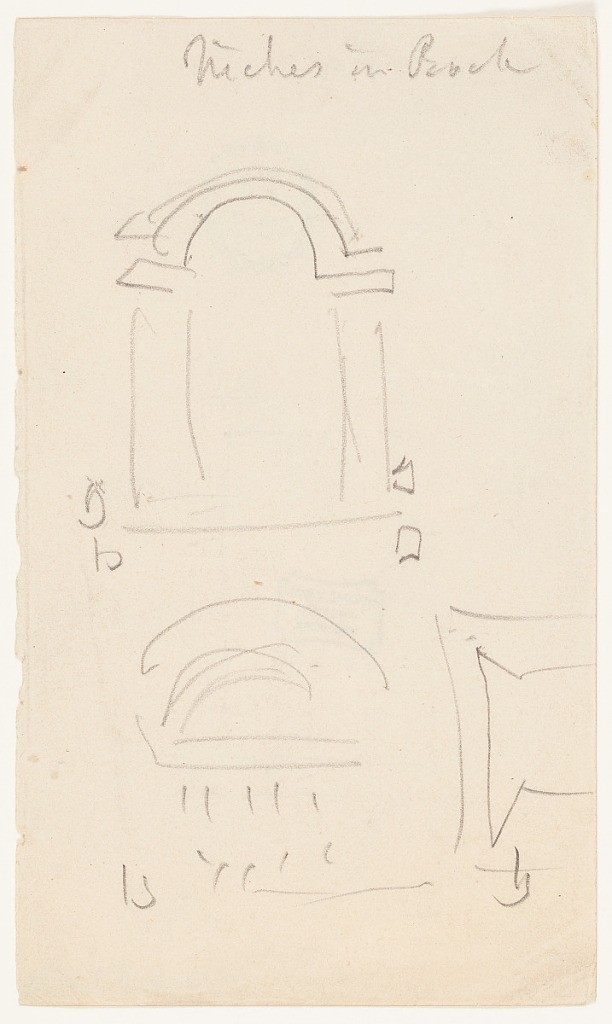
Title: Niches in Rock
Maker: Frederic Edwin Church, American, 1826–1900
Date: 1868
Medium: Graphite on white wove paper; verso: graphite
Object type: drawing
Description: Loose sketch of architectural niches carved into rock. Central niche characterized by a pair of columns supporting an arch. Undefined niche visible below.

Verso: Sketch of a frame, articulated by two rectangles, one within the other.